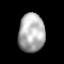
Tissue: lung
Cell type: Epithelial cells
Senescence score: 0.1731
Nuclear area (px): 993
Mean DAPI intensity: 174.692